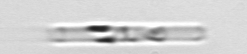
Label: Cerataulina_pelagica